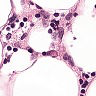
Metastatic tissue present: no